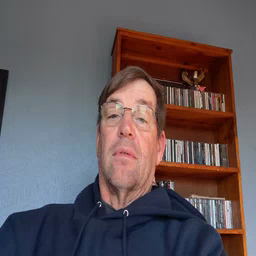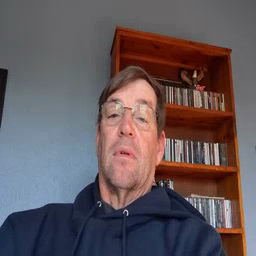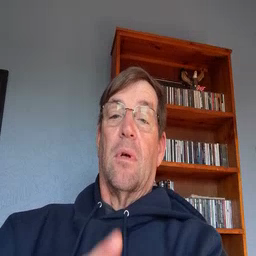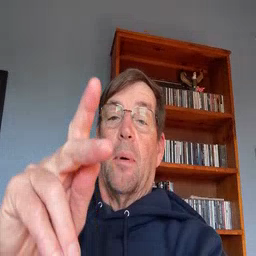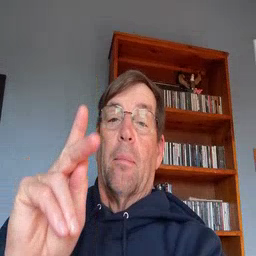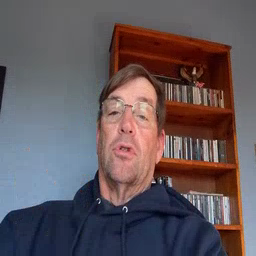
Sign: person